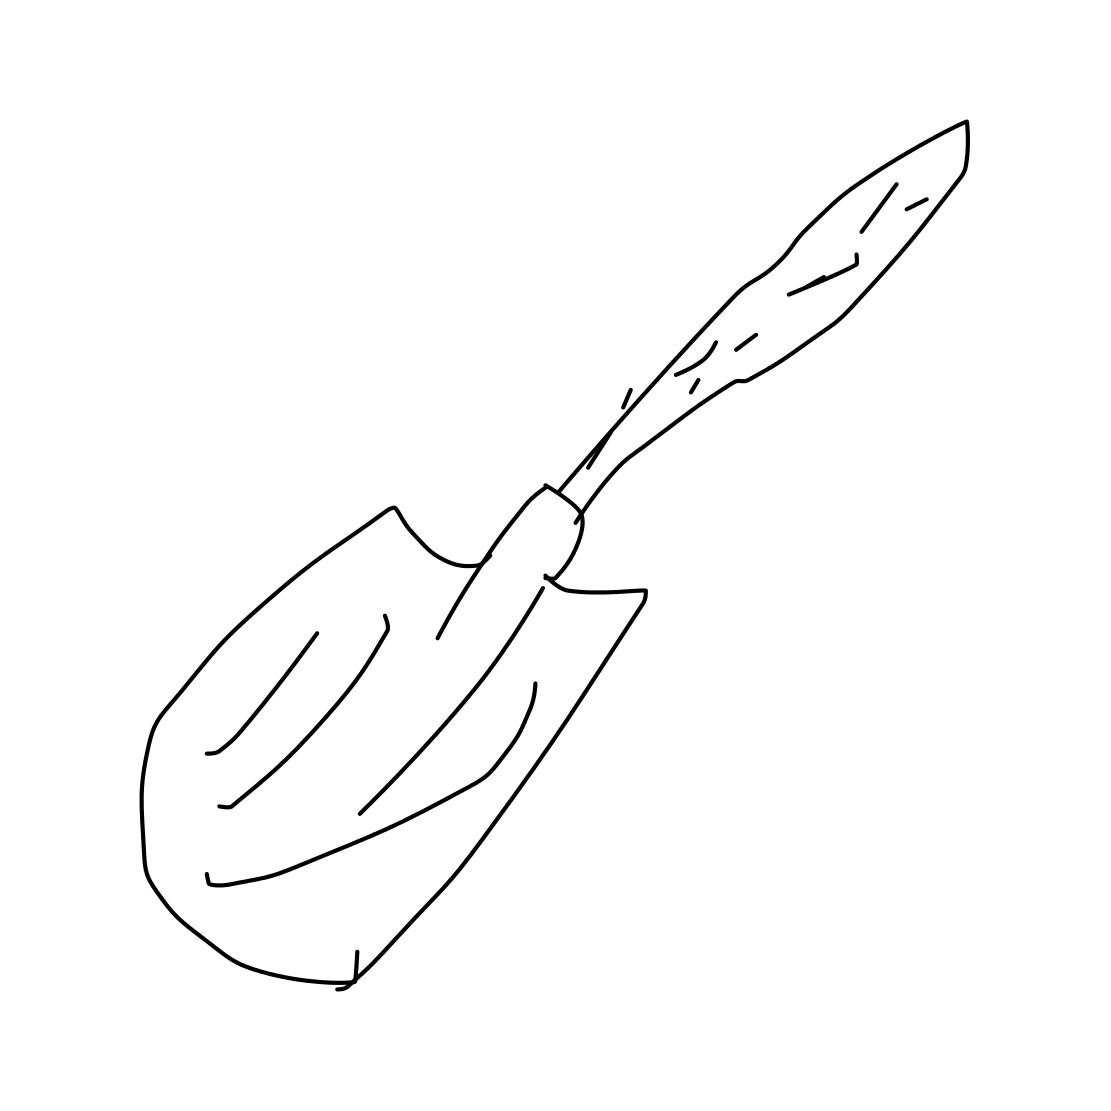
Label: shovel